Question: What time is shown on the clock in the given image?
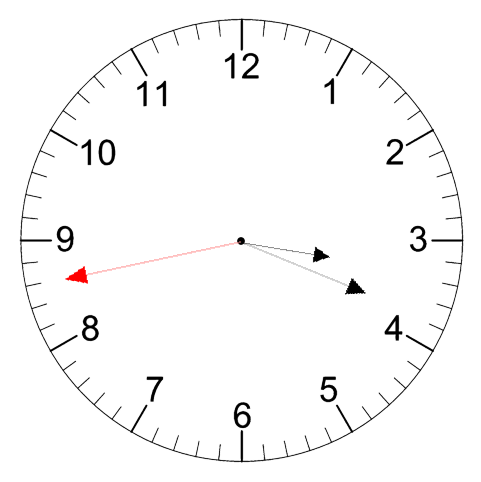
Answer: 03:18:43